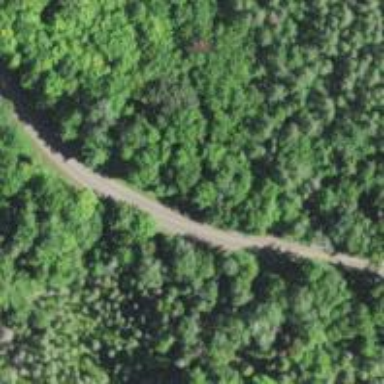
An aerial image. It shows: Unclassified road.